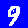
Digit: 9